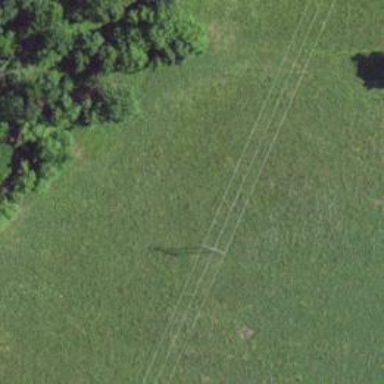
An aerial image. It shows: H-frame designed tower for power lines.